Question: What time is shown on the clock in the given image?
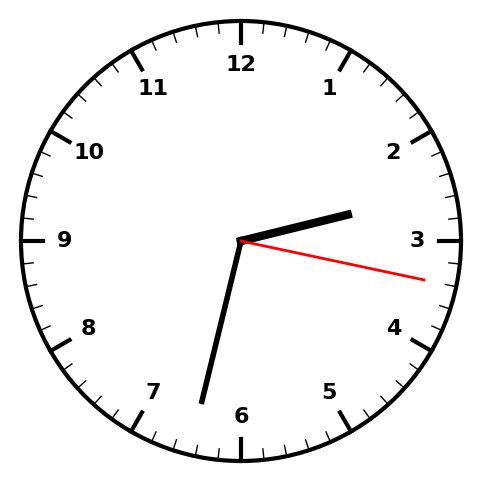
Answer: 02:32:17